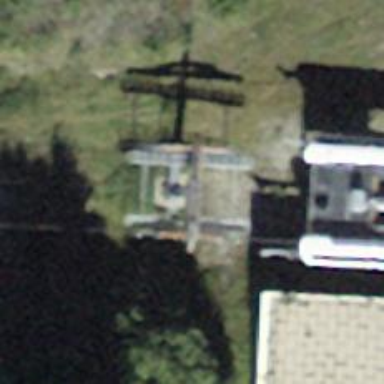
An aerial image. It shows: Pylon used for aerialway.